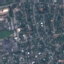
Label: Residential